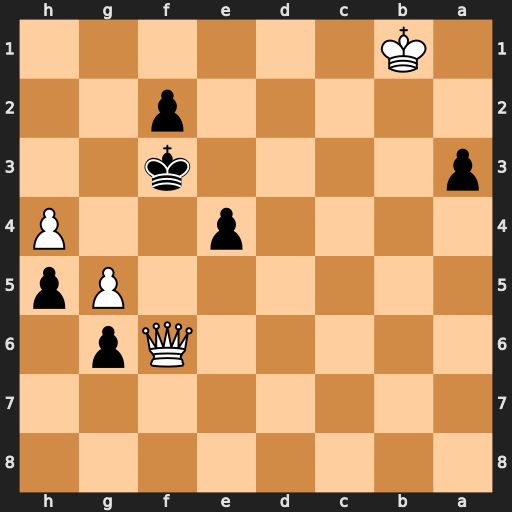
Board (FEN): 8/8/5Qp1/6Pp/4p2P/p4k2/5p2/1K6
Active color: b
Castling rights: -
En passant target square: -
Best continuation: Kg2 Qc6 f1=Q+